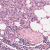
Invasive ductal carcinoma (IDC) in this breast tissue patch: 1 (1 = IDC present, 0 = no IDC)